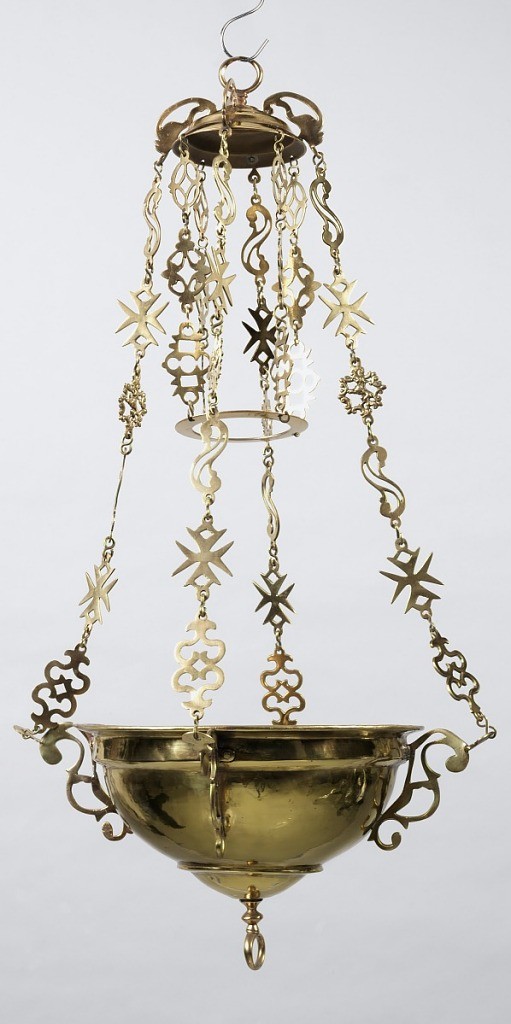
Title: Altar lamp
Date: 18th century
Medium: Brass
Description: Prefericulum shaped, and suspended by four chains from an inverted bowl. The chains return, and support a round ring which hangs, centered to the main body of the lamp and about ten inches above it. The main body of the lamp is unadorned save for two fillets, a rolled, splayed rim and a ring which is attached to the lowermost point of the lamp. The inverted bowl is decorated by a torus and surmounted by a ring. Four handles in wrought scroll shapes act as brackets for the four suspension chains. The links of the chains are wrought in forms of bucklers, Maltese crosses (eight-point crosses), clefs, rampant lions, each connected by small eight-shaped links.